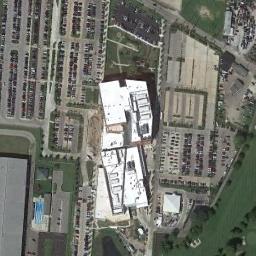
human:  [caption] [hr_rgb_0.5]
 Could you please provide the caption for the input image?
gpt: Some parking lots has lots of cars arranged neatly in lines and a white building is surrounded by parking lots .

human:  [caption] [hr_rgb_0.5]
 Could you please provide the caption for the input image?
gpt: Seven rows of cars were parked in the parking lot .

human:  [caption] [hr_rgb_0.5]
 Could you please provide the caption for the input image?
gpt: There are several buildings next to the parking lot .

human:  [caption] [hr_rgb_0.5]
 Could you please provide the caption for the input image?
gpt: The parking lot is full of cars between buildings and grass .

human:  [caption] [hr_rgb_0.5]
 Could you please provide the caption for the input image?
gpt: There are some green lawns and a white building beside the parking lots .